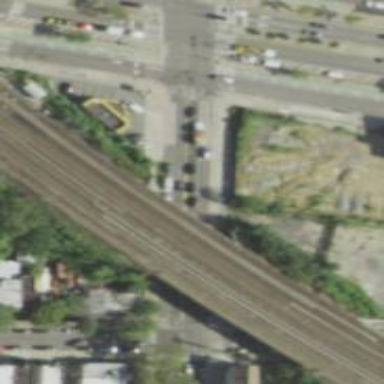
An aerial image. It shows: Bridge over electrified railway track.